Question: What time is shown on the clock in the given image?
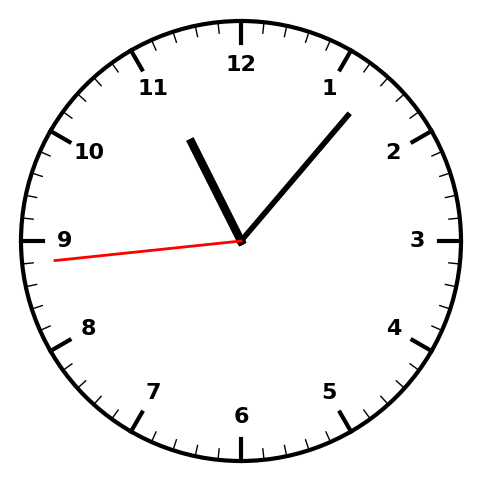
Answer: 11:06:44